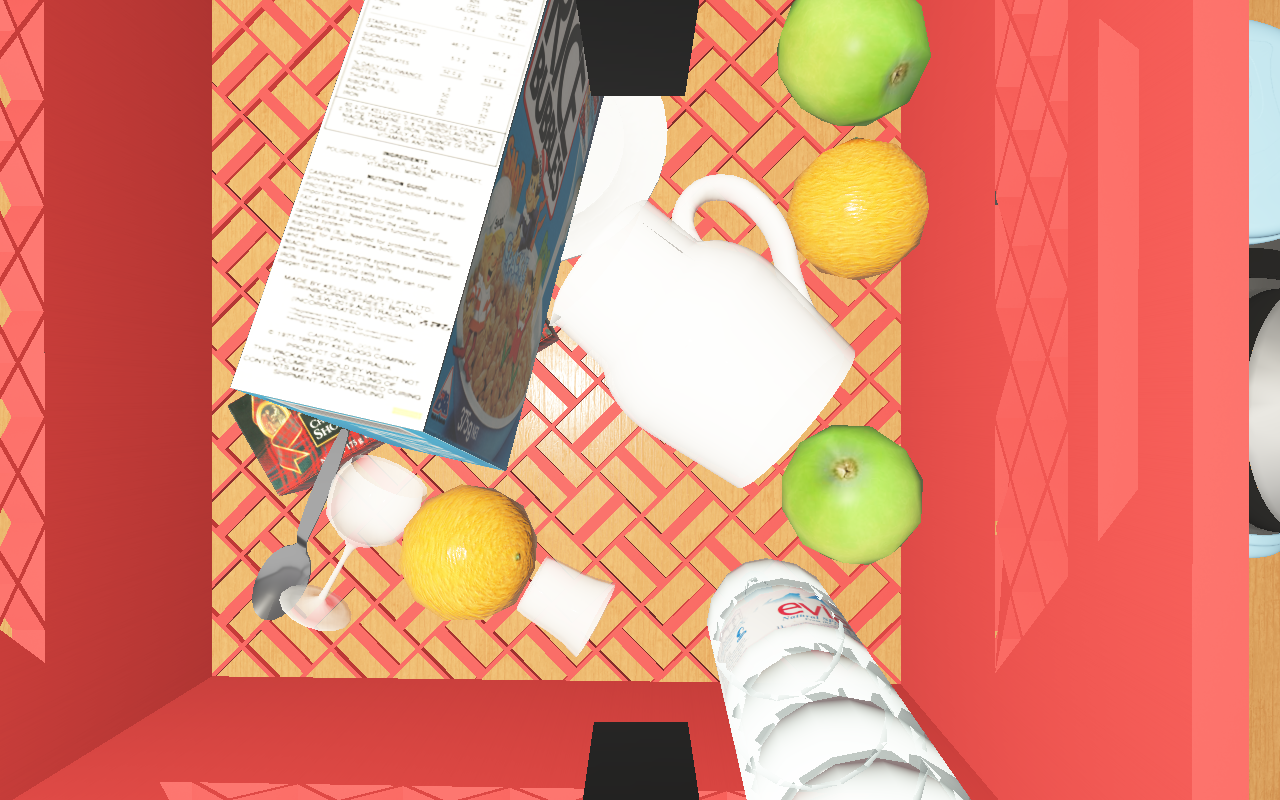
Objects in the scene:
apple
orange
honey jar
cereal box
cereal box